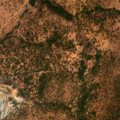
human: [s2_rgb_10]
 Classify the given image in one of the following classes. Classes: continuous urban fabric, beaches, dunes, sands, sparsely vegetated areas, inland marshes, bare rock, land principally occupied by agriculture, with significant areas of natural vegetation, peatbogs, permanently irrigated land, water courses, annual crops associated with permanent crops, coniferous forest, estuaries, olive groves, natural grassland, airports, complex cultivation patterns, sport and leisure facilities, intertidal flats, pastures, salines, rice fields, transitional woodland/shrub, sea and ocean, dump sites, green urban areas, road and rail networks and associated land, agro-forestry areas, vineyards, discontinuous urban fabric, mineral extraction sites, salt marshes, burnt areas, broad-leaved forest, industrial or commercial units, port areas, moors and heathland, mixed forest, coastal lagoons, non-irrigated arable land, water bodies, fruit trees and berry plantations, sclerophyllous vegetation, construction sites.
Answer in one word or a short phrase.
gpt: mineral extraction sites, agro-forestry areas